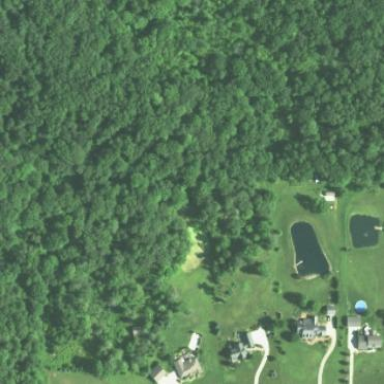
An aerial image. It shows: Beautiful woodland area.